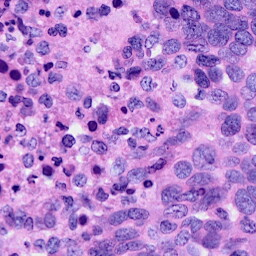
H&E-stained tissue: Ovarian